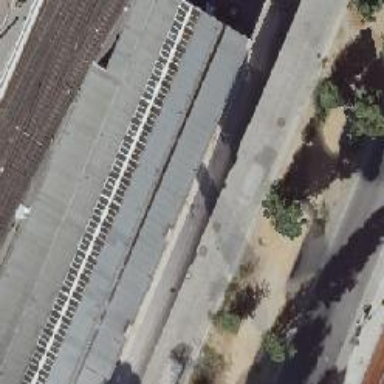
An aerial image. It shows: Yard meant for service. The rail tracks are electrified at the top.